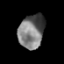
Tissue: prostate
Cell type: T cells
Senescence score: 0.2515
Nuclear area (px): 849
Mean DAPI intensity: 118.372